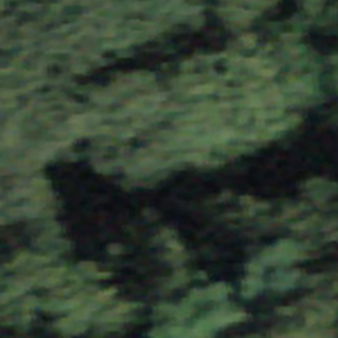
Label: other